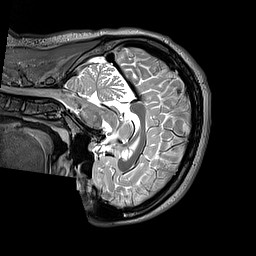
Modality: T2w
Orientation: sagittal
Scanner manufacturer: siemens
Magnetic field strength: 3 T
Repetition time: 3.2 s
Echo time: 0.406 s